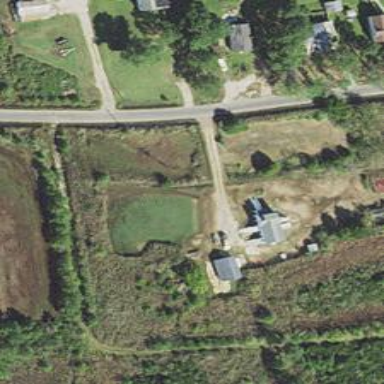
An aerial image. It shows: Driveway.